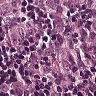
Metastatic tissue present: yes